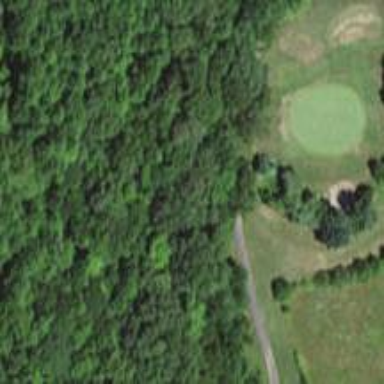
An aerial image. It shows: Service road designated as golf cart path.